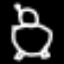
Label: frog